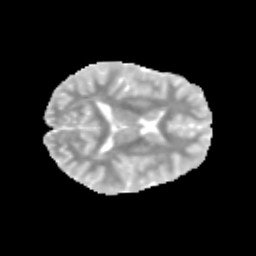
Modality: MD
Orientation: axial
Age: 9
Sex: female
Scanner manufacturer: siemens
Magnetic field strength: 3 T
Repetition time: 3.8 s
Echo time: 0.07 s